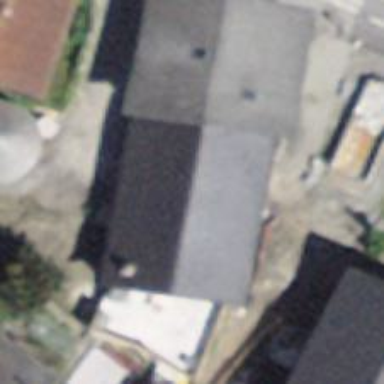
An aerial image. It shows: Bar.